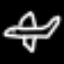
Label: airplane